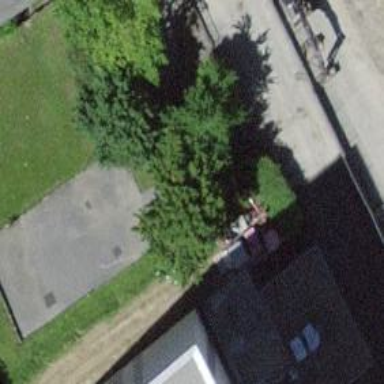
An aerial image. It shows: Parking entrance.